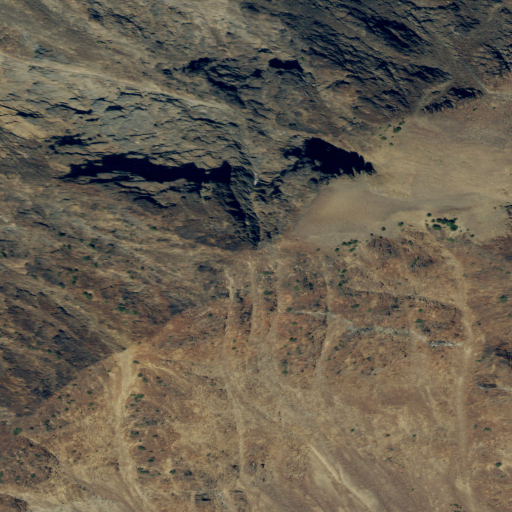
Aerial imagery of mountain in Oregon named Red Mountain containing shrub, barren land, grassland, and evergreen forest